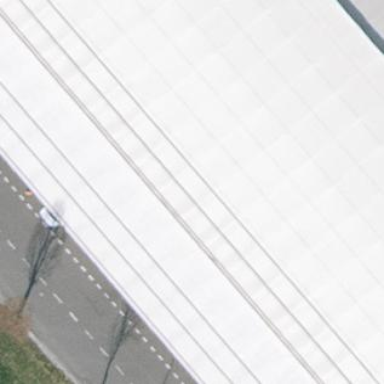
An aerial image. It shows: Industrial building with skillion roof.